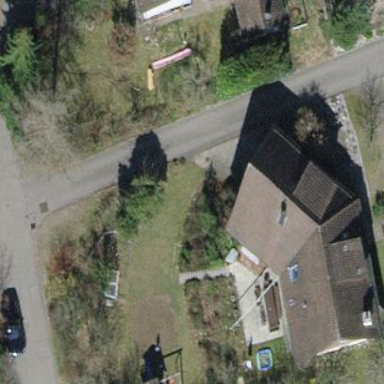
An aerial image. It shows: Detached building with tiled roof.